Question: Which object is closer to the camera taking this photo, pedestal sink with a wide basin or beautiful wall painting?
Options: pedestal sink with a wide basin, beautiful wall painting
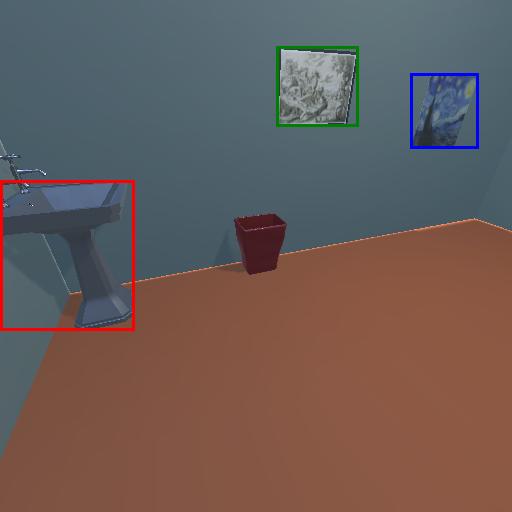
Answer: pedestal sink with a wide basin